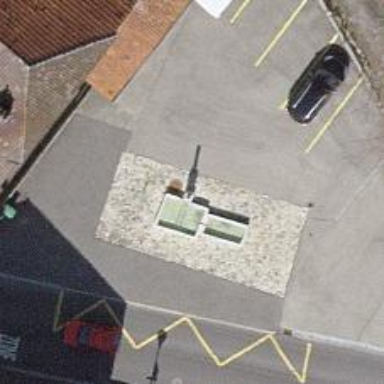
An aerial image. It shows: Fountain.